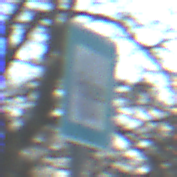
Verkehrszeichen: Polizei
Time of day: MorningAfternoon
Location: Outdoor (Nature)
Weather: Clear
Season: NotSpecified
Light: Natural